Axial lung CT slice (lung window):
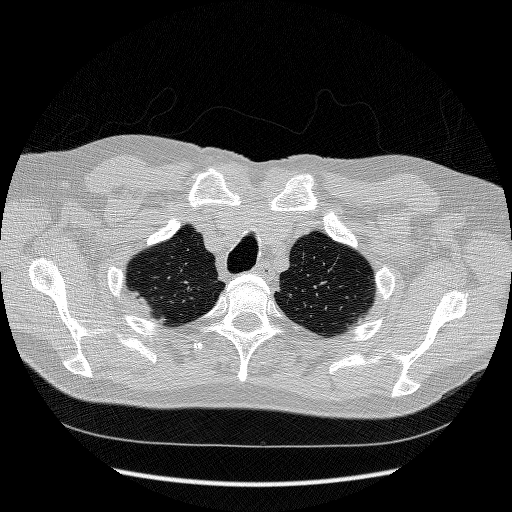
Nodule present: no